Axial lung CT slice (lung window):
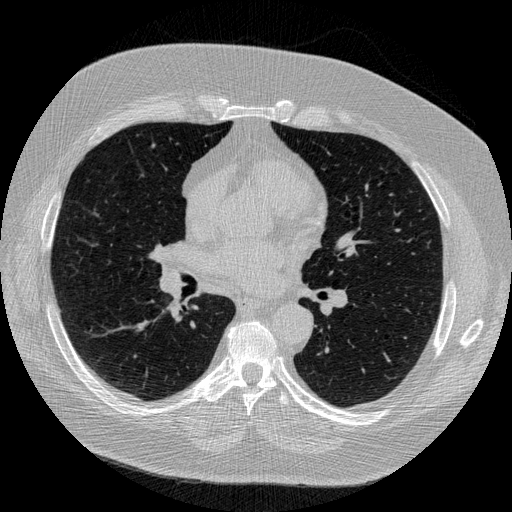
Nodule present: no